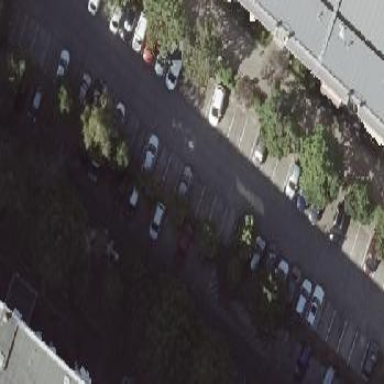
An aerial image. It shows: Street side parking area.